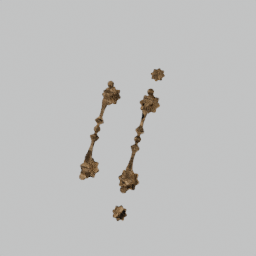
Label: mechanical